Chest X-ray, PA view. Patient: 52 years old, sex F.
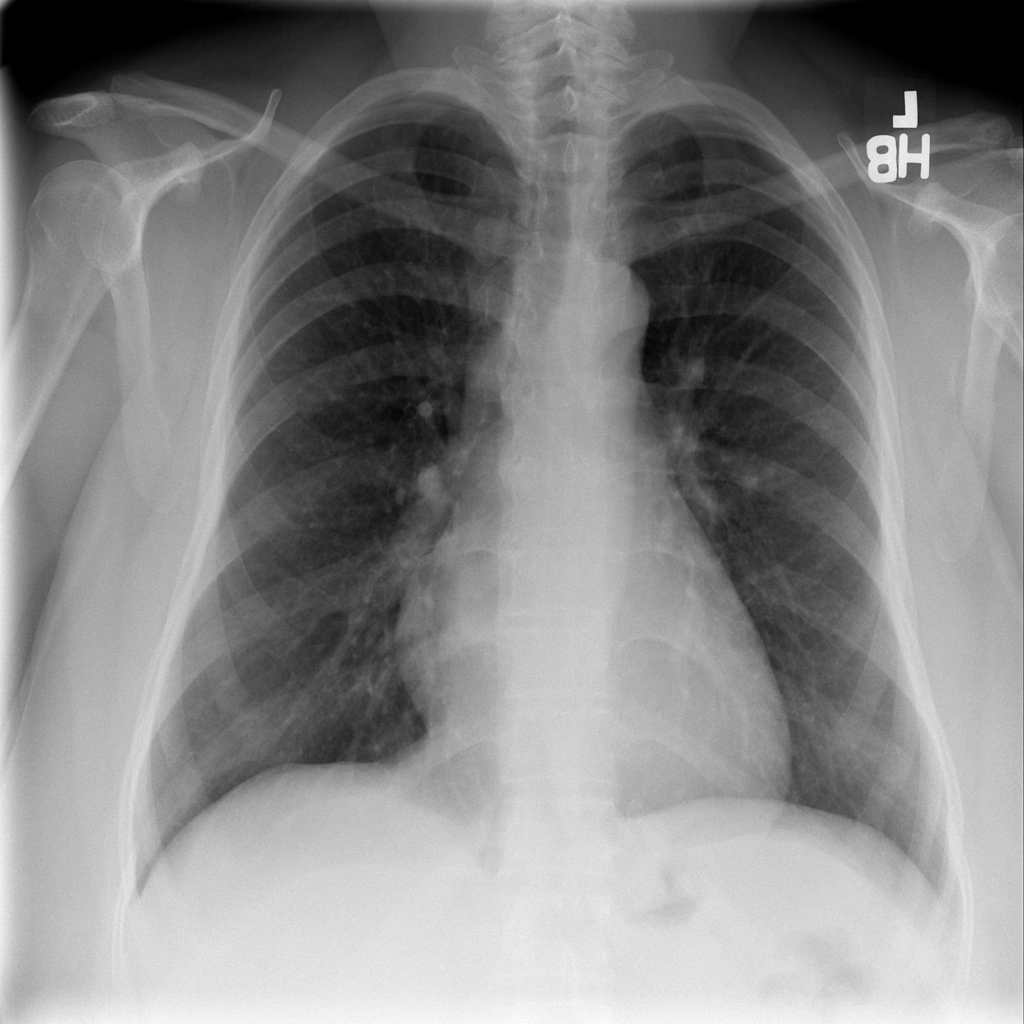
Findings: No Finding